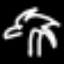
Label: palm tree